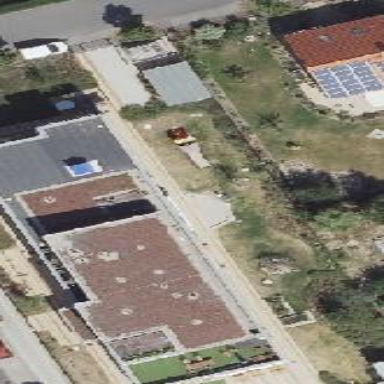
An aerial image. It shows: Flat-roofed school building.